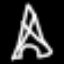
Label: The Eiffel Tower